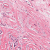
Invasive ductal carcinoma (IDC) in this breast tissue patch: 1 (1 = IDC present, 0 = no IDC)